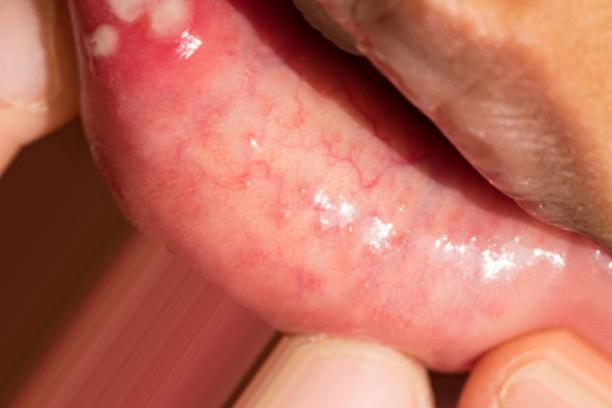
Condition: Mouth Ulcer